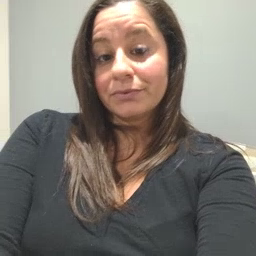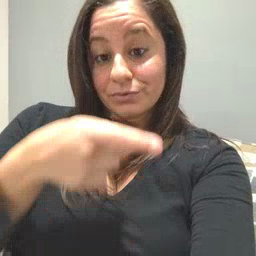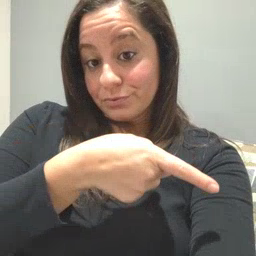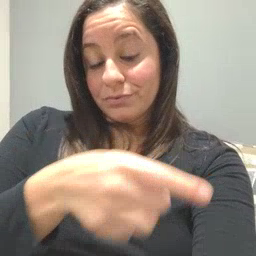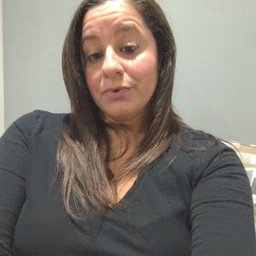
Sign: hesheit